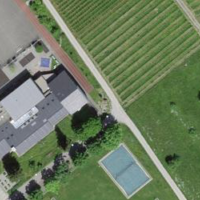
EUNIS habitat code: 54
Species observed at this site:
Echium vulgare
Vitis vinifera
Corylus avellana
Acer pseudoplatanus
Anthyllis vulneraria
Hippocrepis comosa